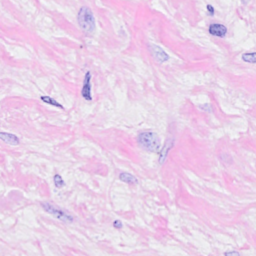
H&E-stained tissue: Breast